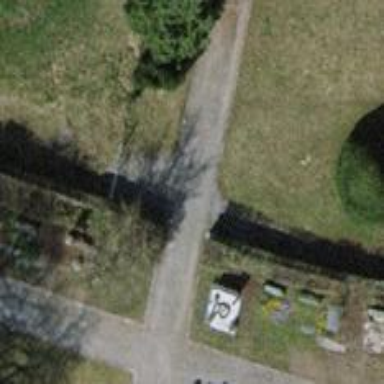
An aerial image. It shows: Gate.